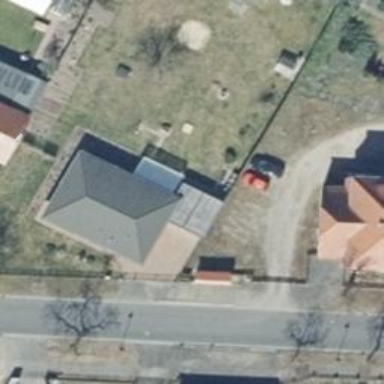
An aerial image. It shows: House with hipped roof oriented along its structure. The roof is grey in color.